Question: Here's an image of my form to give you a better understanding

The way it works is, when you click add an image, it will clone the form and another line, this image has been cloned 4 times.
If I click anyone of the - buttons, it will remove that line, so far this is working perfect.
The issue comes when you click the - button, it should only remove that line, but it also removes all the values in the text boxes but for some reason my image input boxes remain fine?
Here's the jquery
'''
function pp_updateClonedInput(index, element,param) {
$(element).appendTo("#upload_pp_sets").attr("id", "ppclonedInput" + index);
$(element).find(">:first-child").attr("id", "cs_product_menu_pp_src_" + index);
$(element).find(">:first-child").attr("name", "hero_options[upload_pp_link_" + index + "]");
$(element).find(">:nth-child(4)").attr("id", "pp_text_box" + index);
$(element).find(">:nth-child(4)").attr("name", "hero_options[pp_text_box_" + index + "]");
if(param)
$(element).find(">:first-child").attr("value", "");
$(element).find(">:nth-child(4)").attr("value", "");
$(element).find(">:first-child").next().attr("id", "cs_product_menu_pp_src_" + index + "_ppbutton");
}
$(document).on("click", ".ppclone", function(e){
e.preventDefault();
var pptoappend='<div id="ppclonedInput1" class="ppclonedInput"><input id="cs_product_menu_pp_src_1" type="text" size="36" name="hero_options[upload_pp_link_1]" value="" /><input id="cs_product_menu_pp_src_1_ppbutton" type="button" value="Add / Change" class="button-secondary pp-upload-button" /><div class="button ppremove">-</div> <input id="pp_text_box1" class="pp_text_box" type="text" size="15" name="hero_options[pp_text_box_1]" value="" /> <span class="description">Slide Show Text</span>'
if( $(".ppclonedInput").length < 1){
// create div
$('#upload_pp_sets').append(pptoappend);
}
else {
// clone div
var ppcloneIndex = $(".ppclonedInput").length + 1;
var ppnew_Input = $(this).closest('.ppclonedInput').length ? $(this).closest('.ppclonedInput').clone() : $(".ppclonedInput:last").clone();
pp_updateClonedInput(ppcloneIndex, ppnew_Input,true);
}
});
$(document).on("click", ".ppremove", function(e){
e.preventDefault();
$(this).parents(".ppclonedInput").remove();
$(".ppclonedInput").each( function (ppcloneIndex, ppclonedElement) {
pp_updateClonedInput(ppcloneIndex + 1, ppclonedElement,false);
})
});
'''
If I remove the line
'''
$(element).find(">:nth-child(4)").attr("value", "");
'''
it works fine, but when you click the 'add an image' button, the text box will show the previous values content, by adding that line it give me a blank form.
I can't figure out why the image input works perfect but the text boxes don't, can anyone help?
If you need anymore info, let me know.
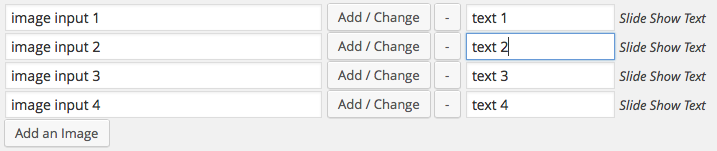
Answer: Didn't the following code be between {} ?
'''
if(param)
$(element).find(">:first-child").attr("value", "");
$(element).find(">:nth-child(4)").attr("value", "");
$(element).find(">:first-child").next().attr("id", "cs_product_menu_pp_src_" + index + "_ppbutton");
'''
I mean, like this:
'''
if(param) {
$(element).find(">:first-child").attr("value", "");
$(element).find(">:nth-child(4)").attr("value", "");
$(element).find(">:first-child").next().attr("id", "cs_product_menu_pp_src_" + index + "_ppbutton");
}
'''